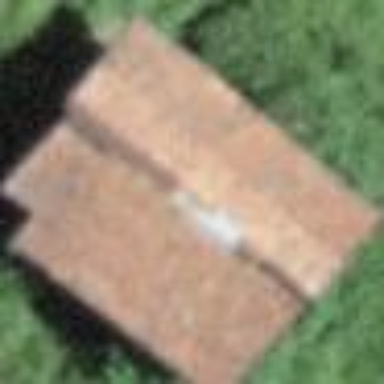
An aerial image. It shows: Rural barn.